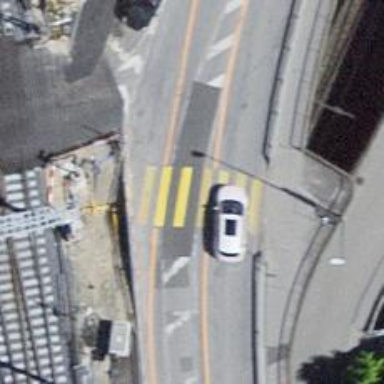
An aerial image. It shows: Marked zebra crossing with pedestrian island.